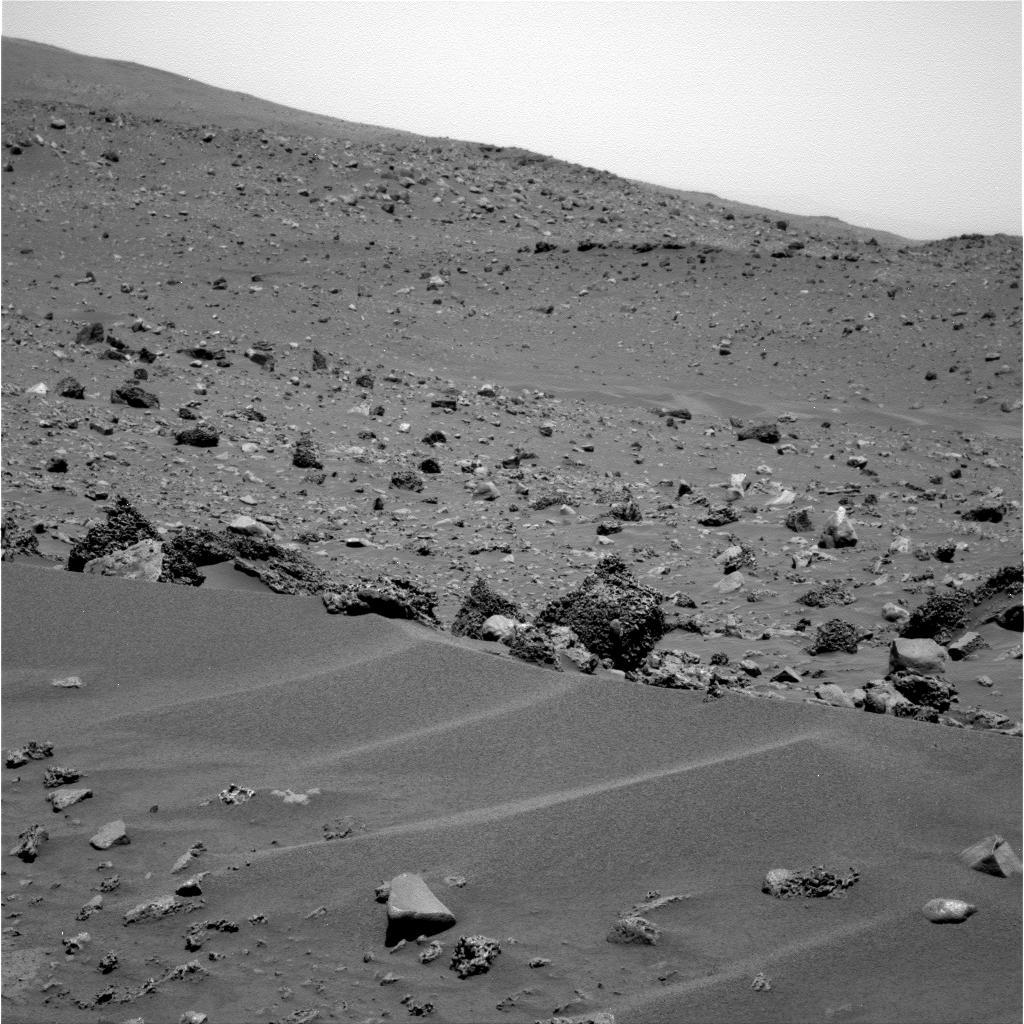
Terrain classes present: Gravel / Sand / Soil, Rock, Shadow, Sky / Distant Mountains